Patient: sex F, age 56
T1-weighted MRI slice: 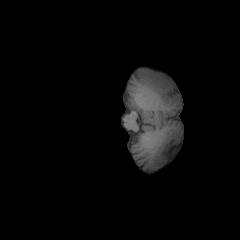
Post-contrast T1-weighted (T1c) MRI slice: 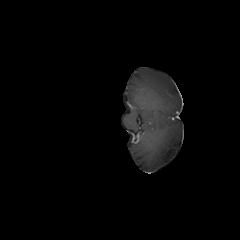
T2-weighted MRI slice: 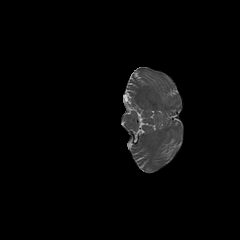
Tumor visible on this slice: no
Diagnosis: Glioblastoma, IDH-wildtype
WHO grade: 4